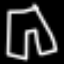
Label: pants